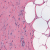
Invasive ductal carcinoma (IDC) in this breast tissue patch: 0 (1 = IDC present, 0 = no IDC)